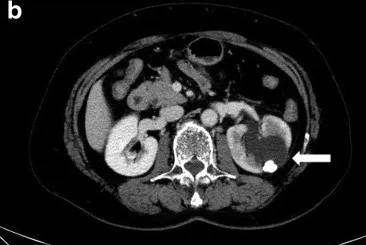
CT image at the time of visiting our hospital. (c, d) CT image revealed spherical calculi in the left lower ureter (U2-U3) (arrow).
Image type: radiology (ct)